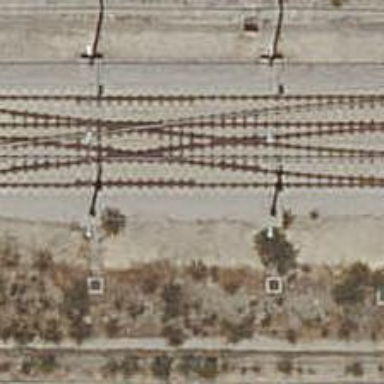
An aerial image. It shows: Yard with electrified contact lines.